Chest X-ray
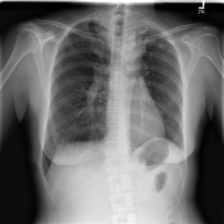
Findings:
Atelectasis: negative
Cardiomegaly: negative
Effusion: negative
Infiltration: negative
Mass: negative
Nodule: positive
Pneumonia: negative
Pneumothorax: negative
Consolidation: negative
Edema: negative
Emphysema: negative
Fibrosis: negative
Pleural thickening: negative
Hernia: negative